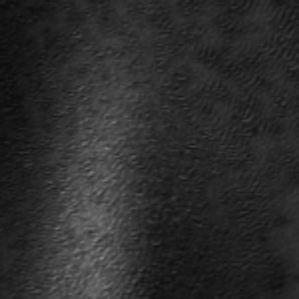
Label: frost